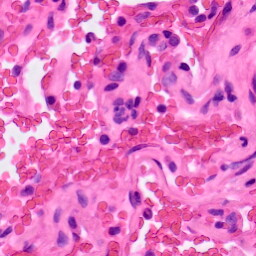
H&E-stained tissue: Lung